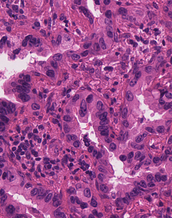
Tumor epithelial tissue: yes
Tumor-associated stroma tissue: yes
Normal tissue: no